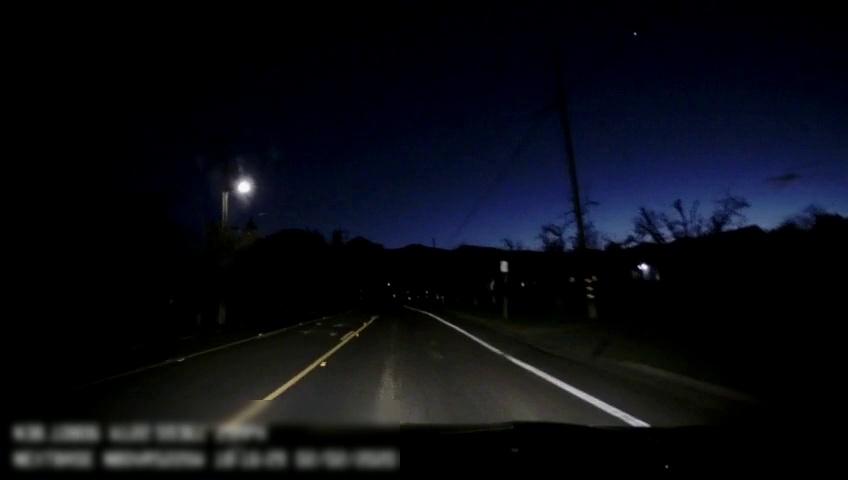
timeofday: Night
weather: Other
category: Drivable Space
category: Lanes | Alternate Lane
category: Lanes | Alternate Lane
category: Lanes | Current Lane